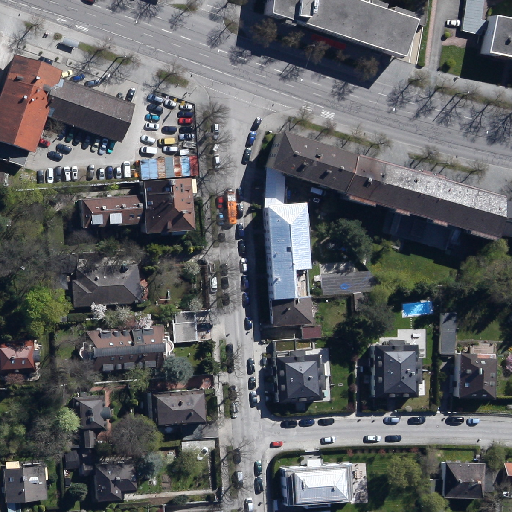
Referring expression: car in the parking area